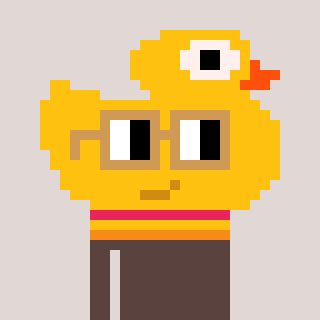
a pixel art character with square brown glasses, a ducky-shaped head and a darkbrown-colored body on a warm background